Question: I'm collecting temperature data at ten minute intervals and plotting the last three days. Currently, I'm using 'xrange' to limit the range of the plot. Is this the right way to do this? I'm concerned that gnuplot is internally creating a plot for all the data in the file and just showing what's in range. That could start to be a problem when I have months of data.
Here's the gnuplot code:
'''
#!/opt/local/bin/gnuplot
# Make PNG for iPhone
set terminal pngcairo enhanced background "#000000" font "Lato-Light,20" linewidth 1 rounded size 1366,660
set output "/Users/steve/Documents/Temperature History/temperatureHistory.png"
dataFileHistory = "/Users/steve/Documents/Temperature History/Temperature History.csv"
set datafile separator ','
set xdata time
# create function to ignore first four characters of time string
# http://stackoverflow.com/questions/26793373/how-to-ignore-timezone-in-csv-data
timefmt = "%b %d %H:%M:%S %Y"
timeval(s) = strptime(timefmt, substr(s, 5, strlen(s)))
set border linetype rgb "#666666"
set boxwidth 0.25 relative
set key off
#set style fill transparent solid 1
set style fill solid 1
set style line 1 linetype rgb "#666666" lw 2 #outside
set style line 2 linetype rgb "#990099" lw 3 #bedroom
set style line 3 linetype rgb "#999900" #upstairs
set style line 4 linetype rgb "#0055DD" #downstairs
set style line 5 linetype rgb "#666666" #grid
# X Axis
endTime = time(0) - 7*60*60 #Adjust for time zone
startTime = endTime-72*60*60
set xtics 6*60*60 format "%l %p" nomirror
set xrange [startTime:endTime]
# Y Axis
set ytics format "%2.0fdeg" nomirror
set grid ytics linestyle 5
plot dataFileHistory using (timeval(strcol(1))):2 with lines linestyle 1, dataFileHistory using (timeval(strcol(1))):3 with lines linestyle 2, dataFileHistory using (timeval(strcol(1))):4 with lines linestyle 3, dataFileHistory using (timeval(strcol(1))):5 with lines linestyle 4
# Make PNG for iPad
set terminal pngcairo enhanced background "#000000" font "Lato-Light,20" linewidth 1 rounded size 2048,689
set output "/Users/steve/Documents/Temperature History/temperatureHistory-iPad.png"
plot dataFileHistory using (timeval(strcol(1))):2 with lines linestyle 1, dataFileHistory using (timeval(strcol(1))):3 with lines linestyle 2, dataFileHistory using (timeval(strcol(1))):4 with lines linestyle 3, dataFileHistory using (timeval(strcol(1))):5 with lines linestyle 4
'''
Here's a sample of the data:
'''
Fri Jul 3 10:20:01 2015, 75.1, 80.0, 80.0, 75.0
Fri Jul 3 10:30:01 2015, 76.1, 80.0, 80.0, 75.0
Fri Jul 3 10:40:01 2015, 77.3, 80.0, 80.0, 75.0
Fri Jul 3 10:50:01 2015, 78.5, 80.0, 80.0, 75.0
Fri Jul 3 11:00:01 2015, 79.5, 80.0, 80.0, 75.0
Fri Jul 3 11:10:01 2015, 80.2, 80.0, 80.0, 75.0
Fri Jul 3 11:20:02 2015, 80.6, 80.0, 80.0, 75.0
Fri Jul 3 11:30:01 2015, 80.6, 80.0, 80.0, 75.0
Fri Jul 3 11:40:01 2015, 81.5, 81.0, 80.0, 75.0
Fri Jul 3 11:50:01 2015, 81.2, 81.0, 80.0, 75.0
Fri Jul 3 12:00:01 2015, 82.2, 81.0, 80.0, 75.0
Fri Jul 3 12:10:00 2015, 83.3, 81.0, 81.0, 75.0
Fri Jul 3 12:20:00 2015, 83.1, 81.0, 81.0, 75.0
Fri Jul 3 12:30:00 2015, 82.9, 81.0, 81.0, 75.0
Fri Jul 3 12:40:00 2015, 83.4, 81.0, 81.0, 75.0
Fri Jul 3 12:50:00 2015, 84.2, 81.0, 81.0, 75.0
Fri Jul 3 13:00:01 2015, 84.6, 81.0, 81.0, 75.0
Fri Jul 3 13:10:00 2015, 85.4, 81.0, 82.0, 75.0
Fri Jul 3 13:20:00 2015, 86.5, 81.0, 82.0, 75.0
Fri Jul 3 13:30:00 2015, 87.5, 81.0, 82.0, 75.0
Fri Jul 3 13:40:00 2015, 89.7, 81.0, 82.0, 75.0
Fri Jul 3 13:50:00 2015, 90.5, 81.0, 82.0, 75.0
Fri Jul 3 14:00:01 2015, 91.3, 81.0, 82.0, 75.0
Fri Jul 3 14:10:01 2015, 91.9, 82.0, 83.0, 75.0
Fri Jul 3 14:20:01 2015, 92.8, 82.0, 83.0, 75.0
Fri Jul 3 14:30:01 2015, 93.5, 82.0, 83.0, 75.0
Fri Jul 3 14:40:01 2015, 93.8, 82.0, 83.0, 75.0
Fri Jul 3 14:50:01 2015, 93.6, 82.0, 83.0, 75.0
Fri Jul 3 15:00:01 2015, 94.2, 83.0, 84.0, 75.0
Fri Jul 3 15:10:01 2015, 94.5, 83.0, 84.0, 75.0
Fri Jul 3 15:20:01 2015, 94.6, 83.0, 84.0, 75.0
Fri Jul 3 15:30:01 2015, 94.6, 83.0, 84.0, 75.0
Fri Jul 3 15:40:01 2015, 94.0, 83.0, 84.0, 75.0
Fri Jul 3 15:50:01 2015, 93.3, 83.0, 84.0, 75.0
Fri Jul 3 16:00:01 2015, 92.9, 83.0, 85.0, 75.0
Fri Jul 3 16:10:01 2015, 92.6, 83.0, 85.0, 75.0
Fri Jul 3 16:20:01 2015, 92.5, 83.0, 85.0, 75.0
Fri Jul 3 16:30:01 2015, 92.0, 83.0, 85.0, 75.0
Fri Jul 3 16:40:01 2015, 91.7, 83.0, 85.0, 75.0
Fri Jul 3 16:50:01 2015, 91.2, 83.0, 85.0, 75.0
Fri Jul 3 17:00:01 2015, 89.9, 84.0, 85.0, 75.0
Fri Jul 3 17:10:01 2015, 89.6, 84.0, 85.0, 75.0
Fri Jul 3 17:20:01 2015, 89.0, 84.0, 85.0, 75.0
Fri Jul 3 17:30:01 2015, 88.8, 84.0, 85.0, 75.0
Fri Jul 3 17:40:01 2015, 87.8, 84.0, 85.0, 75.0
Fri Jul 3 17:50:01 2015, 87.6, 84.0, 85.0, 75.0
Fri Jul 3 18:00:01 2015, 86.9, 84.0, 85.0, 75.0
Fri Jul 3 18:10:01 2015, 86.7, 84.0, 85.0, 75.0
Fri Jul 3 18:20:01 2015, 86.1, 84.0, 85.0, 75.0
Fri Jul 3 18:30:01 2015, 85.7, 84.0, 85.0, 75.0
Fri Jul 3 18:40:01 2015, 85.5, 84.0, 85.0, 75.0
Fri Jul 3 18:50:01 2015, 85.1, 84.0, 85.0, 75.0
Fri Jul 3 19:00:01 2015, 84.4, 84.0, 85.0, 75.0
Fri Jul 3 19:10:01 2015, 84.2, 85.0, 85.0, 76.0
Fri Jul 3 19:20:01 2015, 83.8, 85.0, 85.0, 76.0
Fri Jul 3 19:30:01 2015, 83.4, 85.0, 85.0, 76.0
Fri Jul 3 19:40:01 2015, 82.4, 85.0, 85.0, 76.0
Fri Jul 3 19:50:01 2015, 82.2, 85.0, 85.0, 76.0
Fri Jul 3 20:00:01 2015, 81.8, 85.0, 85.0, 76.0
Fri Jul 3 20:10:01 2015, 81.3, 85.0, 85.0, 76.0
Fri Jul 3 20:20:01 2015, 80.2, 85.0, 85.0, 76.0
Fri Jul 3 20:30:01 2015, 79.7, 85.0, 85.0, 76.0
Fri Jul 3 20:40:01 2015, 79.1, 85.0, 85.0, 76.0
Fri Jul 3 20:50:01 2015, 78.8, 85.0, 85.0, 76.0
Fri Jul 3 21:00:01 2015, 77.9, 85.0, 85.0, 76.0
Fri Jul 3 21:10:01 2015, 77.3, 85.0, 85.0, 76.0
Fri Jul 3 21:20:01 2015, 77.0, 85.0, 85.0, 76.0
Fri Jul 3 21:30:01 2015, 76.4, 85.0, 85.0, 76.0
Fri Jul 3 21:40:01 2015, 75.9, 85.0, 84.0, 76.0
Fri Jul 3 21:50:01 2015, 75.5, 85.0, 84.0, 76.0
Fri Jul 3 22:00:01 2015, 75.3, 85.0, 84.0, 76.0
Fri Jul 3 22:10:01 2015, 74.9, 85.0, 84.0, 76.0
Fri Jul 3 22:20:01 2015, 74.3, 85.0, 84.0, 76.0
Fri Jul 3 22:30:01 2015, 74.0, 85.0, 84.0, 76.0
Fri Jul 3 22:40:01 2015, 73.5, 84.0, 84.0, 76.0
Fri Jul 3 22:50:01 2015, 73.3, 84.0, 84.0, 76.0
Fri Jul 3 23:00:01 2015, 73.1, 84.0, 84.0, 76.0
Fri Jul 3 23:10:01 2015, 72.7, 84.0, 84.0, 76.0
Fri Jul 3 23:20:01 2015, 72.4, 84.0, 84.0, 76.0
Fri Jul 3 23:30:01 2015, 72.2, 84.0, 84.0, 76.0
Fri Jul 3 23:40:00 2015, 71.9, 84.0, 83.0, 76.0
Fri Jul 3 23:50:00 2015, 71.4, 84.0, 83.0, 76.0
Sat Jul 4 00:00:01 2015, 71.2, 84.0, 83.0, 76.0
Sat Jul 4 00:10:00 2015, 71.0, 84.0, 83.0, 76.0
Sat Jul 4 00:20:00 2015, 70.4, 84.0, 83.0, 76.0
Sat Jul 4 00:30:00 2015, 70.1, 84.0, 83.0, 76.0
Sat Jul 4 00:40:00 2015, 69.9, 84.0, 82.0, 76.0
Sat Jul 4 00:50:00 2015, 69.7, 84.0, 82.0, 76.0
Sat Jul 4 01:00:00 2015, 69.6, 84.0, 82.0, 76.0
Sat Jul 4 01:10:01 2015, 69.3, 84.0, 82.0, 76.0
Sat Jul 4 01:20:00 2015, 69.1, 84.0, 82.0, 76.0
Sat Jul 4 01:30:01 2015, 68.9, 84.0, 82.0, 76.0
Sat Jul 4 01:40:01 2015, 68.8, 84.0, 81.0, 76.0
Sat Jul 4 01:50:01 2015, 68.5, 84.0, 81.0, 76.0
Sat Jul 4 02:00:00 2015, 68.4, 84.0, 81.0, 76.0
Sat Jul 4 02:10:00 2015, 68.3, 83.0, 81.0, 76.0
Sat Jul 4 02:20:00 2015, 68.2, 83.0, 81.0, 76.0
Sat Jul 4 02:30:00 2015, 67.9, 83.0, 81.0, 76.0
Sat Jul 4 02:40:00 2015, 67.9, 83.0, 81.0, 76.0
Sat Jul 4 02:50:01 2015, 67.9, 83.0, 81.0, 76.0
Sat Jul 4 03:00:01 2015, 67.7, 83.0, 81.0, 76.0
Sat Jul 4 03:10:00 2015, 67.6, 83.0, 81.0, 76.0
Sat Jul 4 03:20:00 2015, 67.6, 83.0, 81.0, 76.0
Sat Jul 4 03:30:01 2015, 67.4, 83.0, 81.0, 76.0
Sat Jul 4 03:40:01 2015, 67.1, 83.0, 80.0, 75.0
Sat Jul 4 03:50:01 2015, 67.0, 83.0, 80.0, 75.0
Sat Jul 4 04:00:00 2015, 66.8, 83.0, 80.0, 75.0
Sat Jul 4 04:10:00 2015, 66.7, 83.0, 80.0, 75.0
Sat Jul 4 04:20:00 2015, 66.4, 83.0, 80.0, 75.0
Sat Jul 4 04:30:01 2015, 66.3, 83.0, 80.0, 75.0
Sat Jul 4 04:40:01 2015, 66.5, 83.0, 80.0, 75.0
Sat Jul 4 04:50:01 2015, 66.2, 83.0, 80.0, 75.0
Sat Jul 4 05:00:00 2015, 65.9, 83.0, 80.0, 75.0
Sat Jul 4 05:10:00 2015, 65.9, 82.0, 80.0, 75.0
Sat Jul 4 05:20:00 2015, 65.8, 82.0, 80.0, 75.0
Sat Jul 4 05:30:01 2015, 65.9, 82.0, 80.0, 75.0
Sat Jul 4 05:40:01 2015, 65.5, 82.0, 79.0, 75.0
Sat Jul 4 05:50:01 2015, 65.5, 82.0, 79.0, 75.0
Sat Jul 4 06:00:00 2015, 65.4, 82.0, 79.0, 75.0
Sat Jul 4 06:10:00 2015, 65.3, 82.0, 79.0, 75.0
Sat Jul 4 06:20:00 2015, 65.0, 82.0, 79.0, 75.0
Sat Jul 4 06:30:00 2015, 65.1, 82.0, 79.0, 75.0
Sat Jul 4 06:40:00 2015, 64.9, 82.0, 79.0, 75.0
Sat Jul 4 06:50:01 2015, 65.2, 82.0, 79.0, 75.0
Sat Jul 4 07:00:00 2015, 65.3, 82.0, 79.0, 75.0
Sat Jul 4 07:10:00 2015, 65.3, 82.0, 79.0, 75.0
Sat Jul 4 07:20:00 2015, 65.4, 82.0, 79.0, 75.0
Sat Jul 4 07:30:00 2015, 65.7, 82.0, 79.0, 75.0
Sat Jul 4 07:40:00 2015, 65.9, 82.0, 79.0, 75.0
Sat Jul 4 07:50:01 2015, 66.3, 82.0, 79.0, 75.0
Sat Jul 4 08:00:01 2015, 66.6, 82.0, 79.0, 75.0
Sat Jul 4 08:10:01 2015, 66.9, 81.0, 79.0, 75.0
Sat Jul 4 08:20:00 2015, 67.1, 81.0, 79.0, 75.0
Sat Jul 4 08:30:00 2015, 67.2, 81.0, 79.0, 75.0
Sat Jul 4 08:40:01 2015, 67.6, 81.0, 79.0, 75.0
Sat Jul 4 08:50:01 2015, 67.8, 81.0, 79.0, 75.0
Sat Jul 4 09:00:00 2015, 68.5, 81.0, 79.0, 75.0
Sat Jul 4 09:10:00 2015, 68.8, 81.0, 79.0, 75.0
Sat Jul 4 09:20:00 2015, 69.2, 81.0, 79.0, 75.0
Sat Jul 4 09:30:00 2015, 69.9, 81.0, 79.0, 75.0
Sat Jul 4 09:40:01 2015, 71.3, 81.0, 79.0, 75.0
Sat Jul 4 09:50:00 2015, 71.9, 81.0, 79.0, 75.0
Sat Jul 4 10:00:00 2015, 72.4, 81.0, 79.0, 75.0
Sat Jul 4 10:10:00 2015, 73.0, 81.0, 79.0, 75.0
Sat Jul 4 10:20:00 2015, 74.5, 81.0, 79.0, 75.0
Sat Jul 4 10:30:00 2015, 75.6, 81.0, 79.0, 75.0
Sat Jul 4 10:40:00 2015, 76.8, 81.0, 79.0, 75.0
Sat Jul 4 10:50:00 2015, 78.2, 81.0, 79.0, 75.0
Sat Jul 4 11:00:01 2015, 80.4, 81.0, 79.0, 75.0
Sat Jul 4 11:10:00 2015, 81.7, 81.0, 80.0, 75.0
Sat Jul 4 11:20:00 2015, 83.7, 81.0, 80.0, 75.0
Sat Jul 4 11:30:00 2015, 85.6, 81.0, 80.0, 75.0
Sat Jul 4 11:40:00 2015, 86.8, 81.0, 80.0, 75.0
Sat Jul 4 11:50:00 2015, 87.1, 81.0, 80.0, 75.0
Sat Jul 4 12:00:01 2015, 87.1, 81.0, 80.0, 75.0
Sat Jul 4 12:10:00 2015, 87.8, 82.0, 80.0, 75.0
Sat Jul 4 12:20:00 2015, 87.9, 82.0, 80.0, 75.0
Sat Jul 4 12:30:00 2015, 87.4, 82.0, 80.0, 75.0
Sat Jul 4 12:40:00 2015, 87.6, 82.0, 80.0, 75.0
Sat Jul 4 12:50:00 2015, 88.0, 82.0, 81.0, 75.0
Sat Jul 4 13:00:00 2015, 89.1, 82.0, 81.0, 75.0
Sat Jul 4 13:10:03 2015, 89.3, 82.0, 81.0, 75.0
Sat Jul 4 13:20:00 2015, 89.8, 82.0, 81.0, 75.0
Sat Jul 4 13:30:00 2015, 90.9, 82.0, 81.0, 75.0
Sat Jul 4 13:40:00 2015, 92.3, 82.0, 81.0, 75.0
Sat Jul 4 13:50:00 2015, 92.6, 83.0, 82.0, 75.0
Sat Jul 4 14:00:01 2015, 93.3, 83.0, 82.0, 75.0
Sat Jul 4 14:10:01 2015, 94.3, 83.0, 82.0, 75.0
Sat Jul 4 14:20:00 2015, 94.9, 83.0, 82.0, 75.0
Sat Jul 4 14:30:00 2015, 94.2, 83.0, 82.0, 75.0
Sat Jul 4 14:40:00 2015, 94.2, 83.0, 82.0, 75.0
Sat Jul 4 14:50:00 2015, 93.9, 83.0, 82.0, 75.0
Sat Jul 4 15:00:00 2015, 92.3, 83.0, 82.0, 75.0
Sat Jul 4 15:10:01 2015, 91.8, 83.0, 82.0, 75.0
Sat Jul 4 15:20:00 2015, 91.0, 83.0, 82.0, 75.0
Sat Jul 4 15:30:00 2015, 90.5, 83.0, 82.0, 75.0
Sat Jul 4 15:40:00 2015, 89.3, 83.0, 82.0, 75.0
Sat Jul 4 15:50:00 2015, 89.1, 83.0, 82.0, 75.0
Sat Jul 4 16:00:00 2015, 88.5, 84.0, 83.0, 75.0
Sat Jul 4 16:10:00 2015, 88.0, 84.0, 83.0, 75.0
Sat Jul 4 16:20:00 2015, 87.6, 84.0, 83.0, 75.0
Sat Jul 4 16:30:00 2015, 87.4, 84.0, 83.0, 75.0
Sat Jul 4 16:40:00 2015, 87.4, 84.0, 83.0, 75.0
Sat Jul 4 16:50:00 2015, 87.5, 84.0, 83.0, 75.0
Sat Jul 4 17:00:00 2015, 87.4, 84.0, 83.0, 75.0
Sat Jul 4 17:10:00 2015, 87.4, 84.0, 83.0, 75.0
Sat Jul 4 17:20:01 2015, 87.1, 84.0, 83.0, 75.0
Sat Jul 4 17:30:00 2015, 87.2, 84.0, 83.0, 75.0
Sat Jul 4 17:40:00 2015, 86.9, 84.0, 83.0, 75.0
Sat Jul 4 17:50:00 2015, 86.6, 84.0, 83.0, 75.0
Sat Jul 4 18:00:00 2015, 86.6, 84.0, 83.0, 76.0
Sat Jul 4 18:10:00 2015, 86.3, 84.0, 83.0, 76.0
Sat Jul 4 18:20:01 2015, 86.3, 84.0, 83.0, 76.0
Sat Jul 4 18:30:00 2015, 86.0, 84.0, 83.0, 76.0
Sat Jul 4 18:40:00 2015, 85.8, 84.0, 83.0, 76.0
Sat Jul 4 18:50:00 2015, 85.6, 84.0, 83.0, 76.0
Sat Jul 4 19:00:00 2015, 85.1, 85.0, 84.0, 76.0
Sat Jul 4 19:10:00 2015, 84.8, 85.0, 84.0, 76.0
Sat Jul 4 19:20:00 2015, 84.5, 85.0, 84.0, 76.0
Sat Jul 4 19:30:01 2015, 84.1, 85.0, 84.0, 76.0
Sat Jul 4 19:40:00 2015, 83.6, 85.0, 84.0, 76.0
Sat Jul 4 19:50:00 2015, 83.1, 85.0, 84.0, 76.0
Sat Jul 4 20:00:00 2015, 82.8, 85.0, 84.0, 76.0
Sat Jul 4 20:10:00 2015, 82.2, 85.0, 84.0, 76.0
Sat Jul 4 20:20:00 2015, 81.5, 85.0, 84.0, 76.0
Sat Jul 4 20:30:01 2015, 81.2, 85.0, 84.0, 76.0
Sat Jul 4 20:40:01 2015, 80.7, 85.0, 84.0, 76.0
Sat Jul 4 20:50:00 2015, 80.1, 85.0, 84.0, 76.0
Sat Jul 4 21:00:00 2015, 79.2, 85.0, 84.0, 76.0
Sat Jul 4 21:10:00 2015, 78.7, 85.0, 84.0, 76.0
Sat Jul 4 21:20:00 2015, 78.4, 85.0, 84.0, 76.0
Sat Jul 4 21:30:01 2015, 78.0, 85.0, 84.0, 76.0
Sat Jul 4 21:40:00 2015, 77.1, 85.0, 84.0, 76.0
Sat Jul 4 21:50:00 2015, 76.7, 85.0, 84.0, 76.0
Sat Jul 4 22:00:00 2015, 76.1, 85.0, 84.0, 76.0
Sat Jul 4 22:10:00 2015, 75.8, 85.0, 84.0, 76.0
Sat Jul 4 22:20:00 2015, 75.1, 85.0, 84.0, 76.0
Sat Jul 4 22:30:02 2015, 75.0, 85.0, 84.0, 76.0
Sat Jul 4 22:40:00 2015, 74.5, 85.0, 84.0, 76.0
Sat Jul 4 22:50:00 2015, 74.3, 84.0, 83.0, 76.0
Sat Jul 4 23:00:00 2015, 73.7, 84.0, 83.0, 76.0
Sat Jul 4 23:10:01 2015, 73.4, 83.0, 82.0, 76.0
Sat Jul 4 23:20:00 2015, 73.3, 83.0, 82.0, 76.0
Sat Jul 4 23:30:00 2015, 73.0, 83.0, 82.0, 76.0
Sat Jul 4 23:40:01 2015, 72.5, 83.0, 82.0, 76.0
Sat Jul 4 23:50:00 2015, 72.2, 83.0, 81.0, 76.0
Sun Jul 5 00:00:01 2015, 71.9, 83.0, 81.0, 76.0
Sun Jul 5 00:10:00 2015, 71.7, 82.0, 82.0, 76.0
Sun Jul 5 00:20:01 2015, 71.4, 82.0, 82.0, 76.0
Sun Jul 5 00:30:00 2015, 71.2, 82.0, 82.0, 76.0
Sun Jul 5 00:40:01 2015, 71.0, 82.0, 81.0, 76.0
Sun Jul 5 00:50:00 2015, 70.7, 82.0, 81.0, 76.0
Sun Jul 5 01:00:02 2015, 70.1, 82.0, 81.0, 76.0
Sun Jul 5 01:10:01 2015, 70.0, 81.0, 80.0, 76.0
Sun Jul 5 01:20:01 2015, 69.9, 81.0, 80.0, 76.0
Sun Jul 5 01:30:01 2015, 69.7, 81.0, 80.0, 76.0
Sun Jul 5 01:40:02 2015, 69.3, 81.0, 80.0, 76.0
Sun Jul 5 01:50:01 2015, 69.2, 81.0, 80.0, 76.0
Sun Jul 5 02:00:01 2015, 69.2, 81.0, 80.0, 76.0
Sun Jul 5 02:10:00 2015, 68.8, 81.0, 80.0, 76.0
Sun Jul 5 02:20:00 2015, 68.7, 81.0, 80.0, 76.0
Sun Jul 5 02:30:01 2015, 68.6, 80.0, 80.0, 76.0
Sun Jul 5 02:40:00 2015, 68.4, 80.0, 80.0, 76.0
Sun Jul 5 02:50:02 2015, 68.1, 80.0, 80.0, 76.0
Sun Jul 5 03:00:01 2015, 67.8, 80.0, 79.0, 76.0
Sun Jul 5 03:10:01 2015, 67.7, 80.0, 79.0, 76.0
Sun Jul 5 03:20:01 2015, 67.7, 80.0, 79.0, 76.0
Sun Jul 5 03:30:00 2015, 67.6, 80.0, 79.0, 76.0
Sun Jul 5 03:40:01 2015, 67.2, 79.0, 79.0, 76.0
Sun Jul 5 03:50:01 2015, 67.4, 79.0, 79.0, 76.0
Sun Jul 5 04:00:01 2015, 66.9, 79.0, 79.0, 76.0
Sun Jul 5 04:10:01 2015, 66.8, 79.0, 78.0, 76.0
Sun Jul 5 04:20:01 2015, 66.5, 79.0, 78.0, 76.0
Sun Jul 5 04:30:01 2015, 66.6, 79.0, 78.0, 76.0
Sun Jul 5 04:40:02 2015, 66.2, 79.0, 78.0, 76.0
Sun Jul 5 04:50:01 2015, 66.4, 79.0, 78.0, 76.0
Sun Jul 5 05:00:01 2015, 65.9, 78.0, 78.0, 76.0
Sun Jul 5 05:10:02 2015, 66.1, 78.0, 78.0, 76.0
Sun Jul 5 05:20:01 2015, 65.7, 78.0, 78.0, 76.0
Sun Jul 5 05:30:01 2015, 65.6, 78.0, 78.0, 76.0
Sun Jul 5 05:40:01 2015, 65.5, 78.0, 77.0, 75.0
Sun Jul 5 05:50:01 2015, 65.4, 78.0, 78.0, 75.0
Sun Jul 5 06:00:01 2015, 65.4, 78.0, 78.0, 75.0
Sun Jul 5 06:10:01 2015, 65.1, 78.0, 77.0, 75.0
Sun Jul 5 06:20:01 2015, 65.0, 78.0, 77.0, 75.0
Sun Jul 5 06:30:01 2015, 65.1, 78.0, 77.0, 75.0
Sun Jul 5 06:40:01 2015, 65.1, 78.0, 77.0, 75.0
Sun Jul 5 06:50:01 2015, 65.1, 78.0, 77.0, 75.0
Sun Jul 5 07:00:02 2015, 65.1, 78.0, 77.0, 75.0
Sun Jul 5 07:10:01 2015, 65.3, 77.0, 77.0, 75.0
Sun Jul 5 07:20:01 2015, 65.3, 77.0, 77.0, 75.0
Sun Jul 5 07:30:01 2015, 65.2, 77.0, 77.0, 75.0
Sun Jul 5 07:40:01 2015, 65.5, 77.0, 77.0, 75.0
Sun Jul 5 07:50:01 2015, 65.7, 77.0, 77.0, 75.0
Sun Jul 5 08:00:01 2015, 65.6, 77.0, 77.0, 75.0
Sun Jul 5 08:10:01 2015, 66.0, 77.0, 77.0, 75.0
Sun Jul 5 08:20:01 2015, 66.5, 77.0, 77.0, 75.0
Sun Jul 5 08:30:01 2015, 66.8, 77.0, 77.0, 75.0
Sun Jul 5 08:40:01 2015, 67.2, 77.0, 77.0, 75.0
Sun Jul 5 08:50:01 2015, 67.6, 77.0, 77.0, 75.0
Sun Jul 5 09:00:02 2015, 68.8, 77.0, 77.0, 75.0
Sun Jul 5 09:10:01 2015, 69.4, 77.0, 77.0, 75.0
Sun Jul 5 09:20:01 2015, 69.8, 77.0, 77.0, 75.0
Sun Jul 5 09:30:02 2015, 70.7, 77.0, 77.0, 75.0
Sun Jul 5 09:40:01 2015, 72.0, 77.0, 77.0, 75.0
Sun Jul 5 09:50:01 2015, 72.7, 77.0, 77.0, 75.0
Sun Jul 5 10:00:01 2015, 73.0, 78.0, 78.0, 75.0
Sun Jul 5 10:10:01 2015, 73.7, 78.0, 78.0, 75.0
Sun Jul 5 10:20:01 2015, 74.9, 78.0, 79.0, 75.0
Sun Jul 5 10:30:01 2015, 76.4, 78.0, 79.0, 75.0
Sun Jul 5 10:40:01 2015, 77.8, 78.0, 79.0, 75.0
Sun Jul 5 10:50:01 2015, 79.3, 78.0, 79.0, 75.0
Sun Jul 5 11:00:01 2015, 81.1, 79.0, 80.0, 75.0
Sun Jul 5 11:10:01 2015, 82.4, 79.0, 80.0, 75.0
Sun Jul 5 11:20:01 2015, 84.6, 79.0, 80.0, 75.0
Sun Jul 5 11:30:01 2015, 86.2, 79.0, 80.0, 75.0
Sun Jul 5 11:40:01 2015, 89.0, 79.0, 80.0, 75.0
Sun Jul 5 11:50:01 2015, 89.7, 79.0, 80.0, 75.0
Sun Jul 5 12:00:01 2015, 89.9, 79.0, 80.0, 75.0
Sun Jul 5 12:10:01 2015, 90.1, 80.0, 82.0, 75.0
Sun Jul 5 12:20:01 2015, 90.2, 81.0, 82.0, 75.0
Sun Jul 5 12:30:02 2015, 90.0, 81.0, 82.0, 75.0
Sun Jul 5 12:40:01 2015, 89.9, 81.0, 82.0, 75.0
Sun Jul 5 12:50:01 2015, 89.9, 81.0, 83.0, 75.0
Sun Jul 5 13:00:01 2015, 90.3, 81.0, 83.0, 75.0
Sun Jul 5 13:10:02 2015, 90.9, 81.0, 83.0, 75.0
Sun Jul 5 13:20:00 2015, 91.2, 81.0, 83.0, 75.0
Sun Jul 5 13:30:01 2015, 92.1, 81.0, 83.0, 75.0
Sun Jul 5 13:40:00 2015, 93.3, 82.0, 84.0, 75.0
Sun Jul 5 13:50:00 2015, 93.8, 82.0, 84.0, 75.0
Sun Jul 5 14:00:00 2015, 94.3, 82.0, 84.0, 75.0
Sun Jul 5 14:10:00 2015, 94.9, 82.0, 85.0, 75.0
Sun Jul 5 14:20:00 2015, 96.1, 82.0, 85.0, 75.0
Sun Jul 5 14:30:00 2015, 96.0, 82.0, 85.0, 75.0
Sun Jul 5 14:40:01 2015, 96.0, 83.0, 85.0, 75.0
Sun Jul 5 14:50:00 2015, 96.3, 83.0, 85.0, 75.0
Sun Jul 5 15:00:00 2015, 96.7, 83.0, 85.0, 75.0
Sun Jul 5 15:10:00 2015, 96.5, 83.0, 86.0, 75.0
Sun Jul 5 15:20:01 2015, 96.8, 83.0, 86.0, 75.0
Sun Jul 5 15:30:00 2015, 96.7, 83.0, 86.0, 75.0
Sun Jul 5 15:40:00 2015, 95.6, 84.0, 86.0, 75.0
Sun Jul 5 15:50:00 2015, 94.9, 84.0, 86.0, 75.0
Sun Jul 5 16:00:00 2015, 94.4, 84.0, 86.0, 75.0
Sun Jul 5 16:10:00 2015, 94.1, 84.0, 86.0, 75.0
Sun Jul 5 16:20:00 2015, 93.4, 84.0, 86.0, 75.0
Sun Jul 5 16:30:01 2015, 93.0, 84.0, 86.0, 75.0
Sun Jul 5 16:40:00 2015, 92.2, 84.0, 86.0, 75.0
Sun Jul 5 16:50:00 2015, 91.7, 84.0, 86.0, 75.0
Sun Jul 5 17:00:00 2015, 90.2, 84.0, 86.0, 75.0
Sun Jul 5 17:10:00 2015, 89.8, 84.0, 86.0, 76.0
Sun Jul 5 17:20:00 2015, 89.1, 84.0, 86.0, 76.0
Sun Jul 5 17:30:01 2015, 88.7, 84.0, 86.0, 76.0
Sun Jul 5 17:40:00 2015, 87.9, 85.0, 86.0, 76.0
Sun Jul 5 17:50:00 2015, 87.5, 85.0, 86.0, 76.0
Sun Jul 5 18:00:00 2015, 86.8, 85.0, 87.0, 76.0
Sun Jul 5 18:10:00 2015, 86.3, 85.0, 87.0, 76.0
Sun Jul 5 18:20:00 2015, 85.4, 85.0, 87.0, 76.0
Sun Jul 5 18:30:01 2015, 84.9, 85.0, 87.0, 76.0
Sun Jul 5 18:40:00 2015, 84.6, 85.0, 86.0, 76.0
Sun Jul 5 18:50:00 2015, 84.4, 85.0, 87.0, 76.0
Sun Jul 5 19:00:00 2015, 83.7, 85.0, 87.0, 76.0
Sun Jul 5 19:10:00 2015, 83.5, 85.0, 86.0, 76.0
Sun Jul 5 19:20:00 2015, 83.2, 85.0, 86.0, 76.0
Sun Jul 5 19:30:00 2015, 82.7, 85.0, 86.0, 76.0
Sun Jul 5 19:40:01 2015, 81.7, 85.0, 86.0, 76.0
Sun Jul 5 19:50:00 2015, 81.4, 85.0, 86.0, 76.0
Sun Jul 5 20:00:00 2015, 80.7, 85.0, 86.0, 76.0
Sun Jul 5 20:10:00 2015, 80.1, 85.0, 86.0, 76.0
Sun Jul 5 20:20:00 2015, 79.0, 85.0, 86.0, 76.0
Sun Jul 5 20:30:00 2015, 78.4, 85.0, 86.0, 76.0
Sun Jul 5 20:40:00 2015, 78.2, 84.0, 84.0, 76.0
Sun Jul 5 20:50:00 2015, 77.5, 82.0, 84.0, 76.0
Sun Jul 5 21:00:00 2015, 76.7, 82.0, 84.0, 76.0
Sun Jul 5 21:10:01 2015, 75.9, 80.0, 83.0, 76.0
Sun Jul 5 21:20:00 2015, 75.4, 80.0, 83.0, 76.0
'''
Here's what the plot looks like:

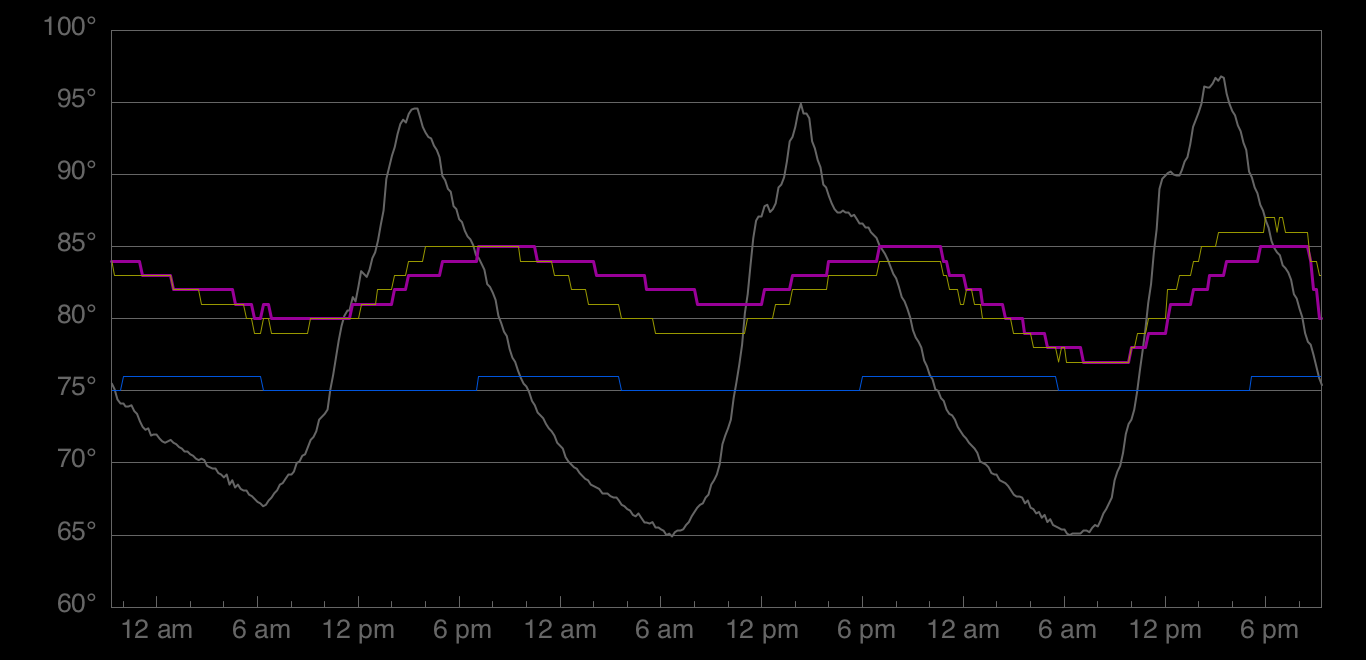
Answer: Just by setting 'xrange' gnuplot might use at least some of the points outside of range, depending on the 'yrange'. For instance, consider the following data:
'''
1 2
2 3
3 4
4 5
'''
Just plotting this with no ranges set:

Setting 'set xrange [1.5:*]' so that the first point lies outside ignores the first point:

However, also setting the 'yrange' will include this point even though it's out of range, e.g. 'set xrange [1.5:*]; set yrange [2:5]':

To properly exclude points you need to use a conditional plot telling gnuplot to ignore the point ('1/0') if it's out of range:
'''
xmin=1.5; xmax=4
set xrange [xmin:xmax]; set yrange [2:5]
plot "datafile" u ($1 >= xmin && $1 <= xmax ? $1 : 1/0):($2) w lp pt 7 not
'''